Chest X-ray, PA view. Patient: 26 years old, sex F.
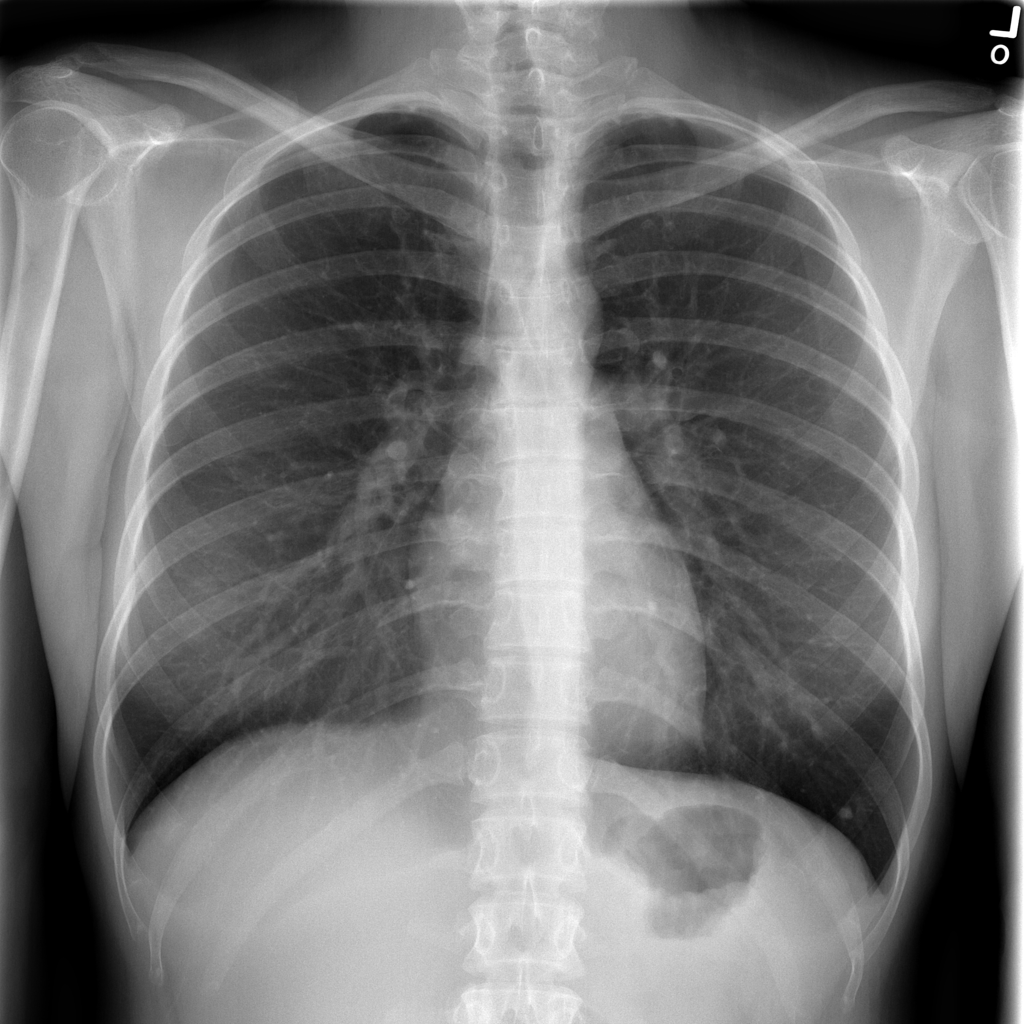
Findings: Infiltration